Describe the contrast between these two images.
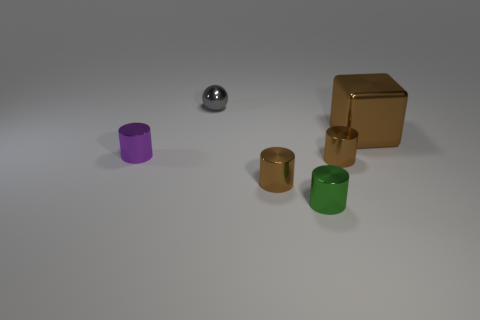
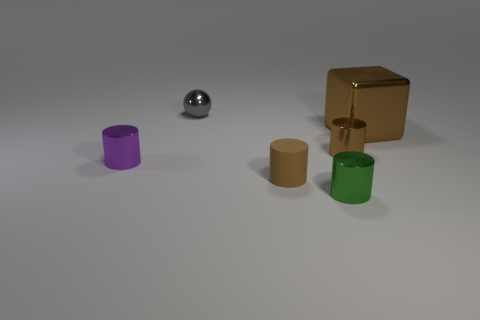
the tiny brown metallic cylinder left of the tiny green metal cylinder changed to rubber
the tiny brown metal cylinder that is to the left of the small green metal cylinder changed to rubber
the tiny brown metal cylinder to the left of the green shiny cylinder became matte
the small brown metal cylinder on the left side of the green shiny cylinder became rubber